Question: I wish to make something looking like this:
'''
http://img291.imageshack.us/img291/5571/bartablestyling.png
'''

(Right now i only have that bar at the top)
When i try to write text, it gets under the profilepicture.
I dont want to use float:left for it.
How can i make a table that makes the text like that, and the red arrow i drawed, i want to know how to adjust that width between there?
Here's my code for now:
'''
<div style="background-image: url(images/notificationShelfBg4.png);
background-repeat: repeat-x;
background-position: bottom; width: auto;">
<img src="<?php if(!empty($vP["photo_thumb"])) { echo "images/profileimages/".$vP["photo_thumb_small"]; }else{ echo "images/profileimages/noPhoto_thumb.jpg"; } ?>" style=" border: 2px solid #CCC; margin-right: 5px; margin-left: 15px; margin-bottom: 2px;">
</span>
</span>
</a>
</div>
'''
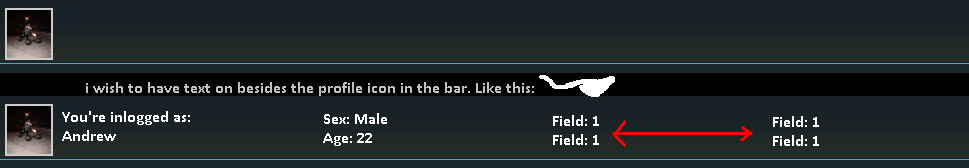
Answer: one method would be to create a table of 4 columns and 2 rows.
'''
<table border="0" cellspacing="0" cellpadding="0" >
<tr>
<td>You're inlogged as:</td>
<td>Sex: Male</td>
<td>Field:1</td>
<td>Field:1</td>
</tr>
<tr>
<td>Adrew</td>
<td>Age: 22</td>
<td>Field:1</td>
<td>Field:1</td>
</tr>
</table>
'''
then with css you can modify the width of the cell. for example you can use
'''
td {width:200px;}
'''
or you can use a class in every cell like '<td class="cell">Sex: Male</td>' and then apply a style on this class with css like .cell '{width:200px;}'.
Of course I still believe that you can use floats and with some tricks (if there is need) to get the expected result.